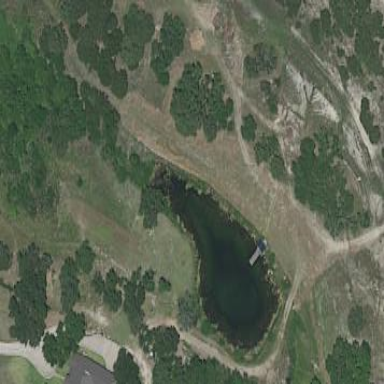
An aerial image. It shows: Pond with natural water.